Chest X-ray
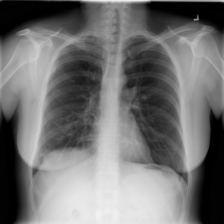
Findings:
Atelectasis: negative
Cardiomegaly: negative
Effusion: negative
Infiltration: negative
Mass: negative
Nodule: negative
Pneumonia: negative
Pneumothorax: negative
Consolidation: negative
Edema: negative
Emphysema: negative
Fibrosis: negative
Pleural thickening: negative
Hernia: negative